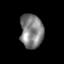
Tissue: skin
Cell type: Epithelial cells
Senescence score: 0.1863
Nuclear area (px): 761
Mean DAPI intensity: 130.218